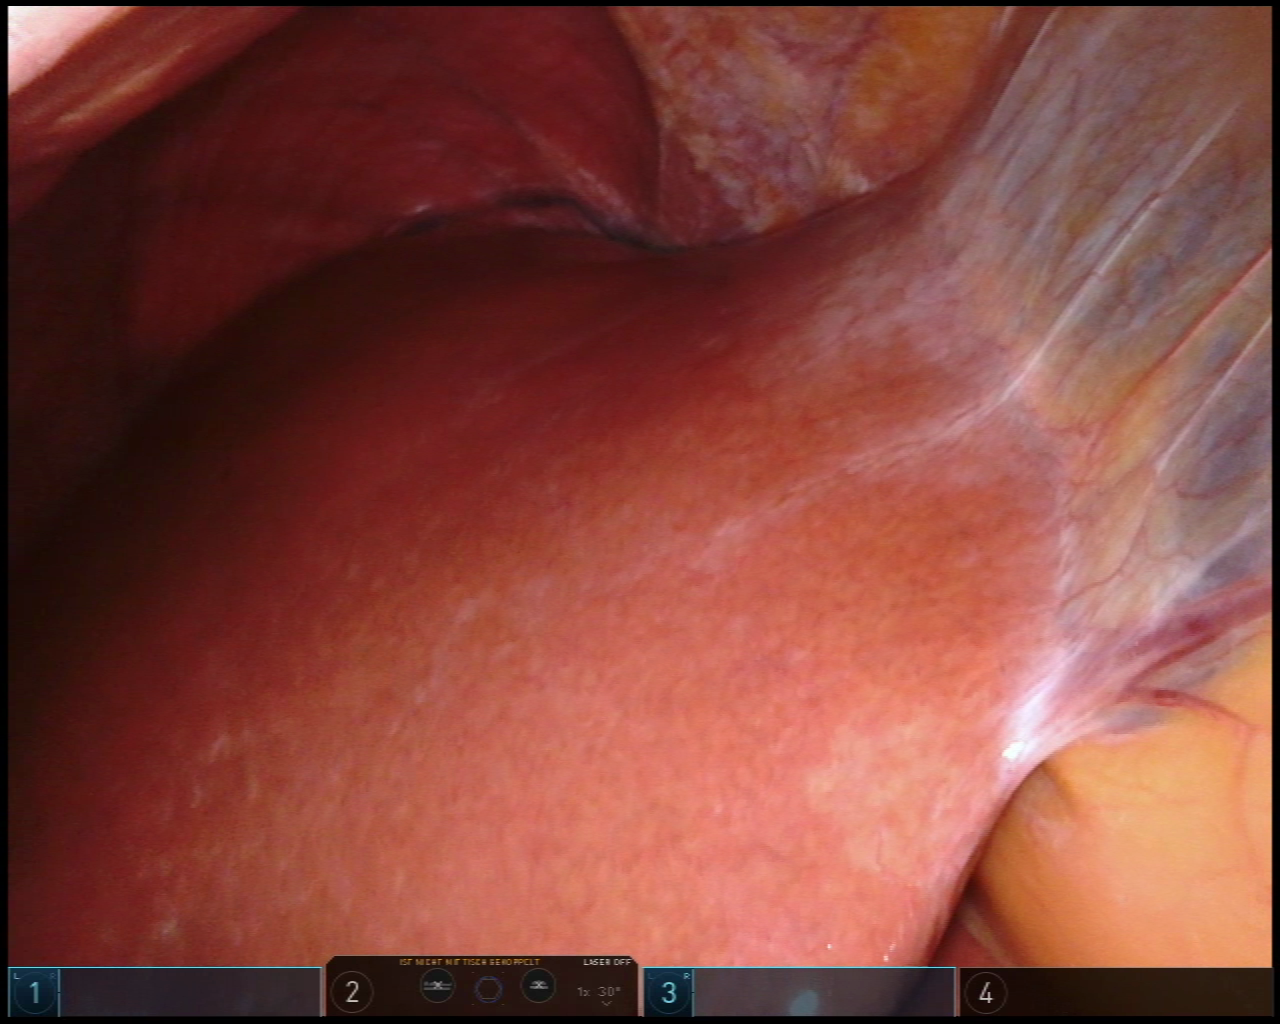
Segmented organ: liver
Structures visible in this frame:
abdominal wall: yes
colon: no
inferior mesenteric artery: no
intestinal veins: no
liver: yes
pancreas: no
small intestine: no
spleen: no
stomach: no
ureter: no
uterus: no
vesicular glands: no